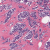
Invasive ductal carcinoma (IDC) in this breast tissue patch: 1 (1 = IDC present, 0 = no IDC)